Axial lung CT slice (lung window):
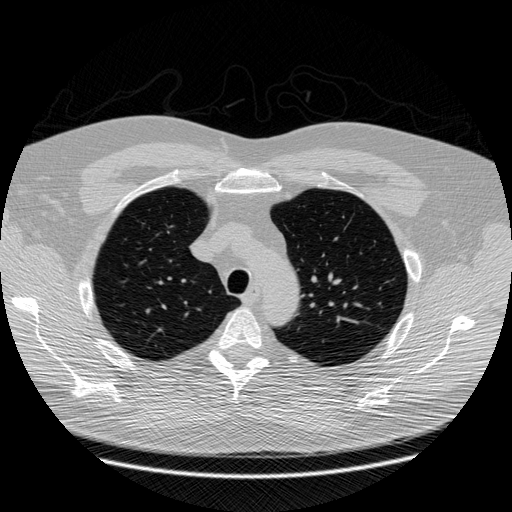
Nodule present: no